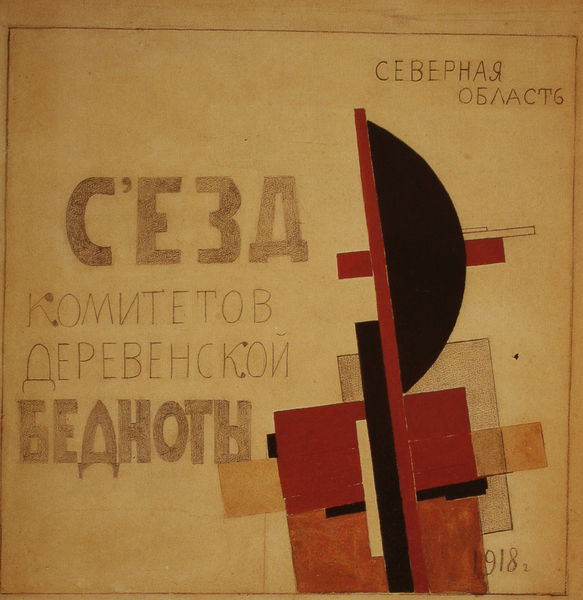
Titel: Umschlagentwurf einer Dokumentenmappe für den Kongress des Komitees des Dorfproletariats (Vorderseite)
Künstler: Kasimir Malewitsch
Standort: St. Petersburg
Institution: Puschkin Haus
Schlagwörter: blau, dunkel, gelb, ocker, braun, grau, hell, orange, schwarz, weiss, zeichnung, rot, beige, blass, norden, sonne, schräg, kreis, rund, schrift, papier, bogen, moderne, russland, abstrakt, flächen, farbe, formen, vergilbt, linien, werbung, gerade, streifen, foto, fotografie, rechtecke, segment, eckig, rechteck, linie, form, druck, revolution, text, buchstaben, plakat, malen, halbkreis, quadrate, geometrisch, triumph, griechisch, konstruktion, schräge, schief, geometrie, quadrat, konstruktivismus, wissenschaft, russisch, halbbogen, farbfeld, computer, sozialismus, verblasst, kyrillisch, recheck, malewitsch, suprematismus, 1918, rodtschenko, schwarzer halbkreis, lissitzki